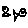
Label: fish